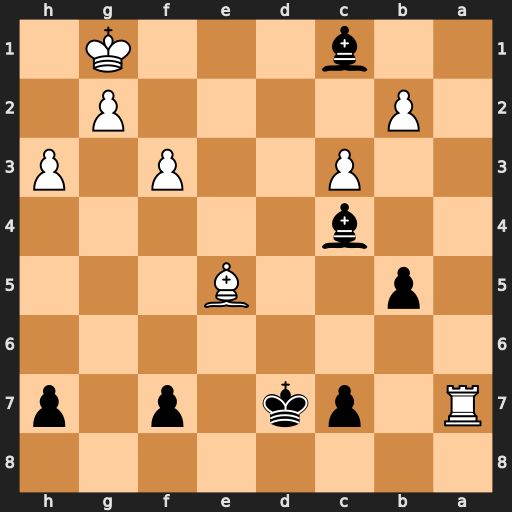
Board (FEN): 8/R1pk1p1p/8/1p2B3/2b5/2P2P1P/1P4P1/2b3K1
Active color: b
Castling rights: -
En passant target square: -
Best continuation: Be3+ Kh1 Bxa7